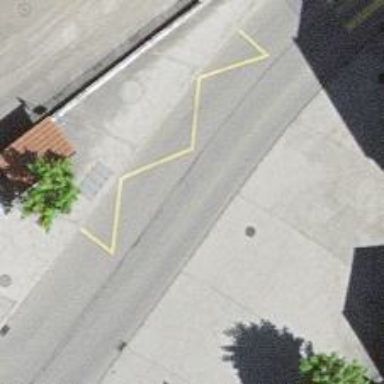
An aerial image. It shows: Bus stop with stop position for public transport.